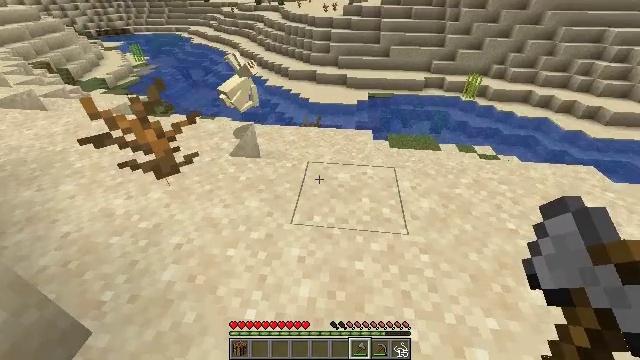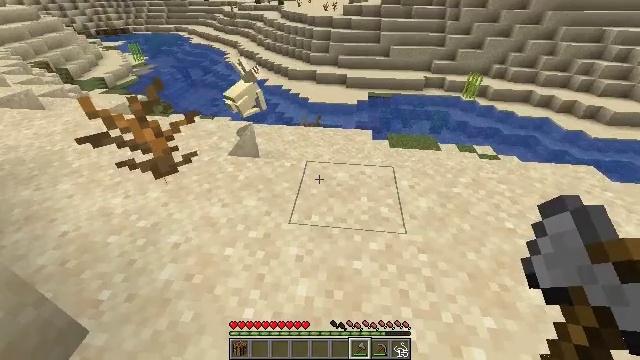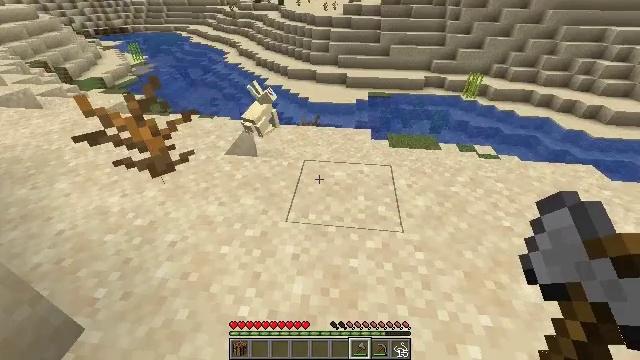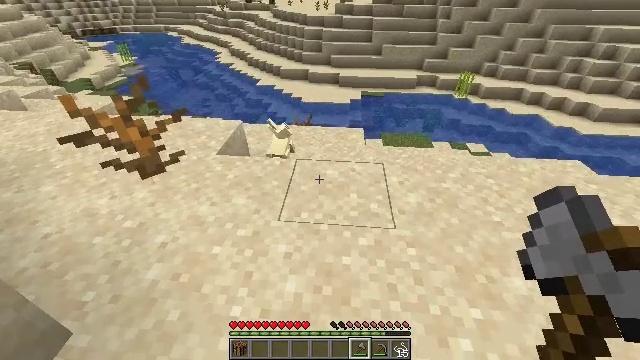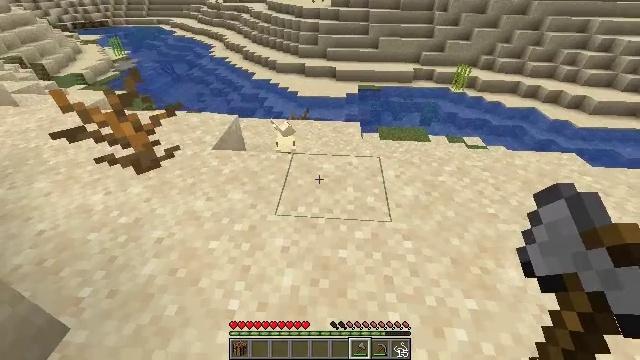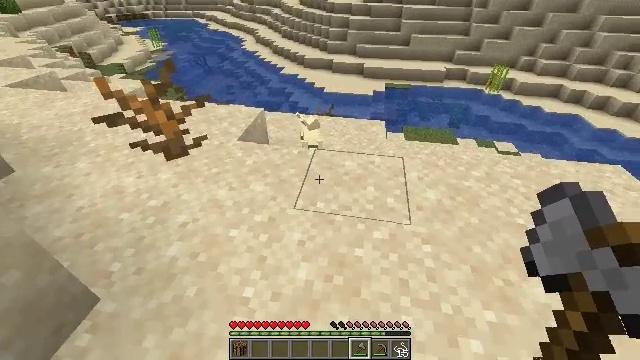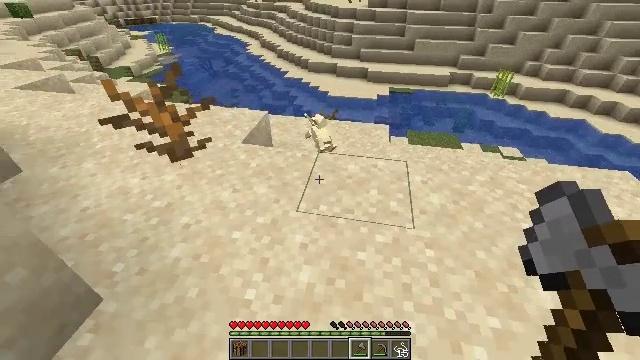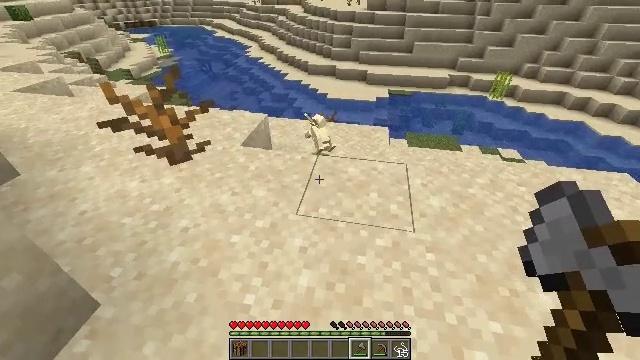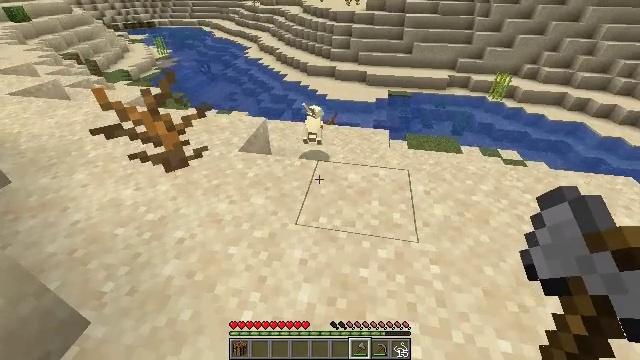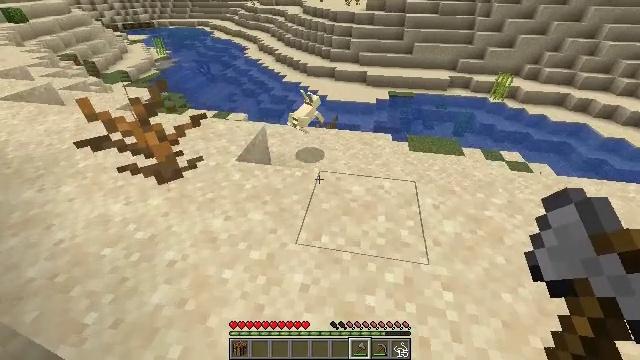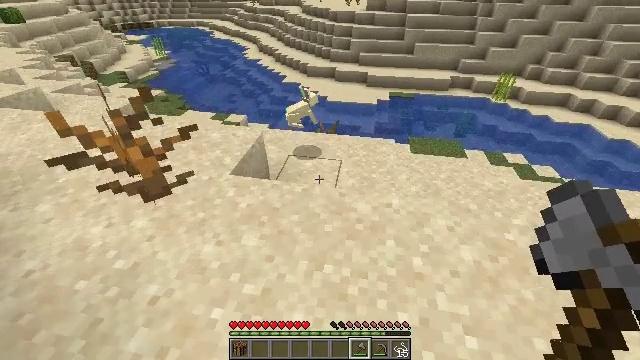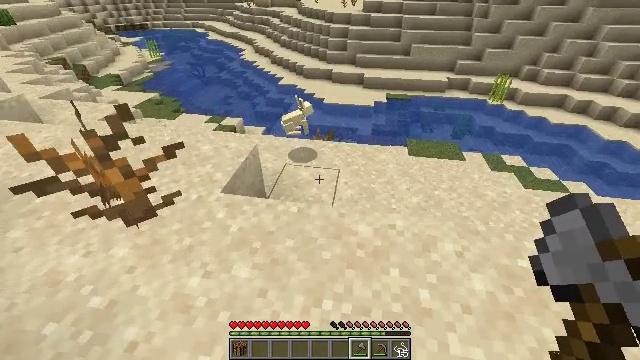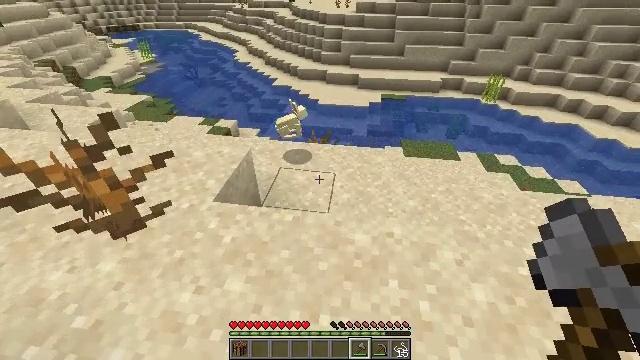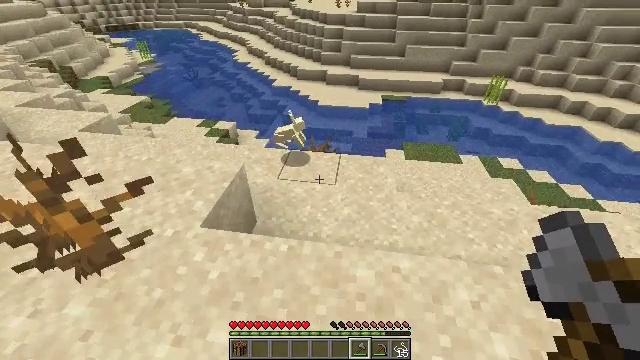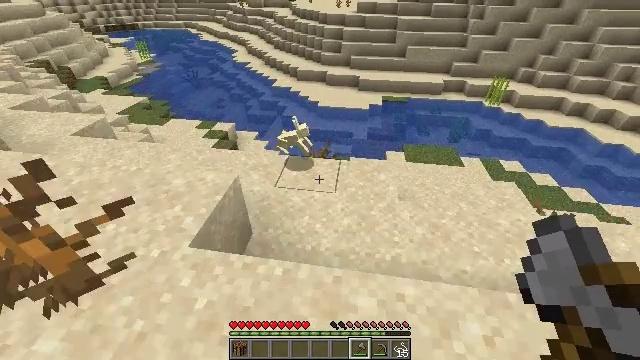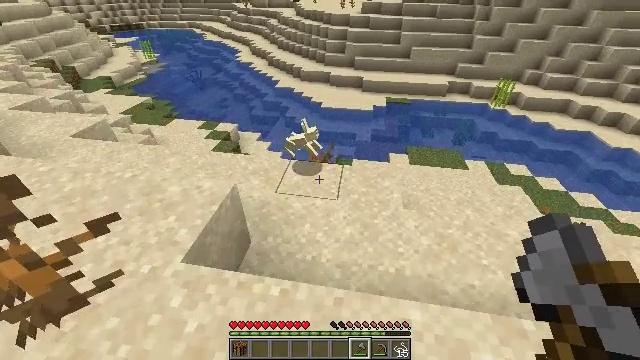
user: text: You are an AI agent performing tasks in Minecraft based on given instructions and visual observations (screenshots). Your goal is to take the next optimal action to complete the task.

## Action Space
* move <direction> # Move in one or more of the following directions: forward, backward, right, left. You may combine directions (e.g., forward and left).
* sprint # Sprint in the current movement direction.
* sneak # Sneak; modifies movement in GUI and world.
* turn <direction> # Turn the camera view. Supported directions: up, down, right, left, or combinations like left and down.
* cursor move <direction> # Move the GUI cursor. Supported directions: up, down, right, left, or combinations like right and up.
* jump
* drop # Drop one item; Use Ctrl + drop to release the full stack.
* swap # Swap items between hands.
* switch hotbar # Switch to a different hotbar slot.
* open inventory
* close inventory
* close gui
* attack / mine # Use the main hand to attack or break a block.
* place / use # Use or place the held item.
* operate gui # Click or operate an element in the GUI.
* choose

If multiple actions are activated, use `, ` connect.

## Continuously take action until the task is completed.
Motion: motion action
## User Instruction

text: Hunt animals.
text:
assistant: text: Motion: no_op
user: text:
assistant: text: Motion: no_op
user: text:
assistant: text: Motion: turn right
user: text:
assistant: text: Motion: turn down
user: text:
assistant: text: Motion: turn left
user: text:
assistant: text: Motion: no_op
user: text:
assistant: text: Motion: move forward
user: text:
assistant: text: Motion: move forward
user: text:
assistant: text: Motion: move forward
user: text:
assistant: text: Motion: move forward
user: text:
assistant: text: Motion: move forward
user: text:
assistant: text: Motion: move forward, turn right
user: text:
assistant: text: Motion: move forward
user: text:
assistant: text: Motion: move forward
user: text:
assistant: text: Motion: move forward
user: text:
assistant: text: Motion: move forward
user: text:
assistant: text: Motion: move forward
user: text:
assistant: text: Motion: move forward
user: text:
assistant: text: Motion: move forward
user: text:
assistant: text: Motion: move forward, turn down
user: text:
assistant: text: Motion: move forward, turn right and down
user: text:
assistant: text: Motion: move forward, turn right
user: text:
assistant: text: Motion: move forward, turn right
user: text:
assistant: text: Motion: move forward, turn right and down
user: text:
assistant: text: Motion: move forward and move right, turn right and down
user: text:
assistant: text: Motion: move forward and move right, turn right and down
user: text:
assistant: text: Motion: move forward and move right, turn right
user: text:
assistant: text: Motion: move forward and move right, turn right and up
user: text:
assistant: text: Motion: turn right and up
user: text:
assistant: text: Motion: turn up